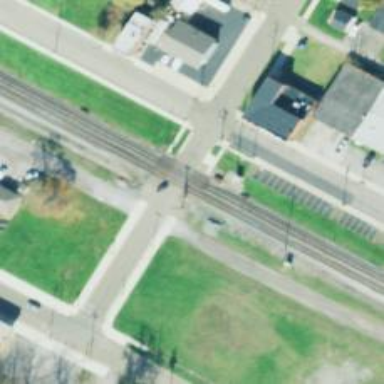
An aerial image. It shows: Level crossing along the railway.